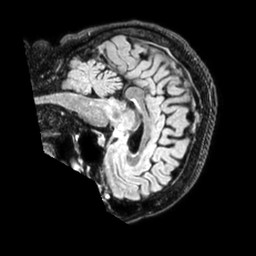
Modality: FLAIR
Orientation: sagittal
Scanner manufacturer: philips
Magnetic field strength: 1.5 T
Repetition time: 4.8 s
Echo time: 0.3326 s